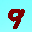
Label: 9